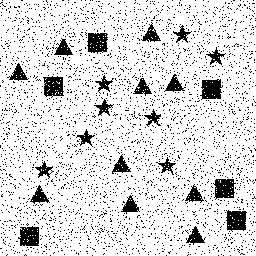
Squares: 6
Triangles: 10
Stars: 8
Total shapes: 24